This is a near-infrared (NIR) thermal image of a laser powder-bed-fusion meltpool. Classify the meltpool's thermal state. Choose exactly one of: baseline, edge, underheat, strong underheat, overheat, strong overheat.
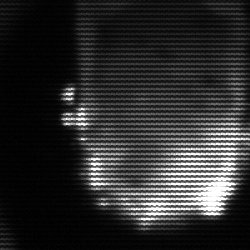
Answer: baseline